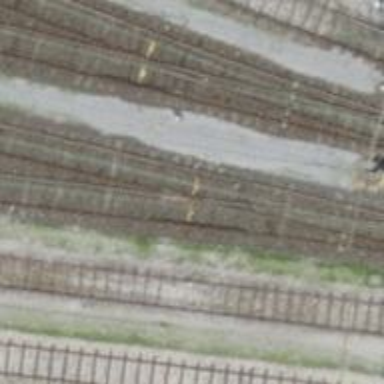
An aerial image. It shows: Rail yard with one track. The electrified railway uses contact line with voltage levels of 3000 and 15000.